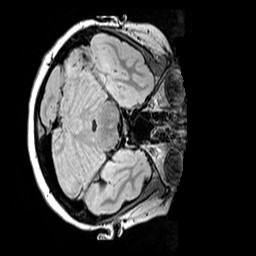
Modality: FLAIR
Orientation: axial
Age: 12
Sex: female
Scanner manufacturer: siemens
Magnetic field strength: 3 T
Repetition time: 5 s
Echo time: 0.388 s